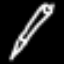
Label: pencil